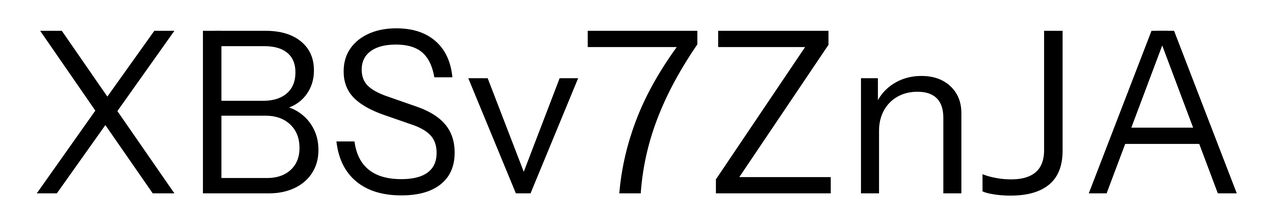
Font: InstrumentSans_Regular